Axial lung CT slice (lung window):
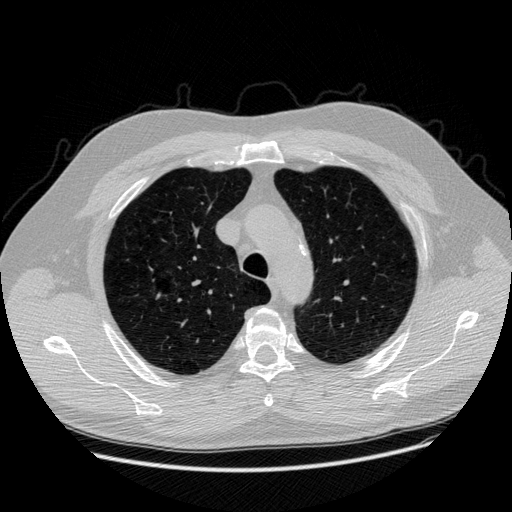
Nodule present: no